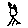
Label: cat